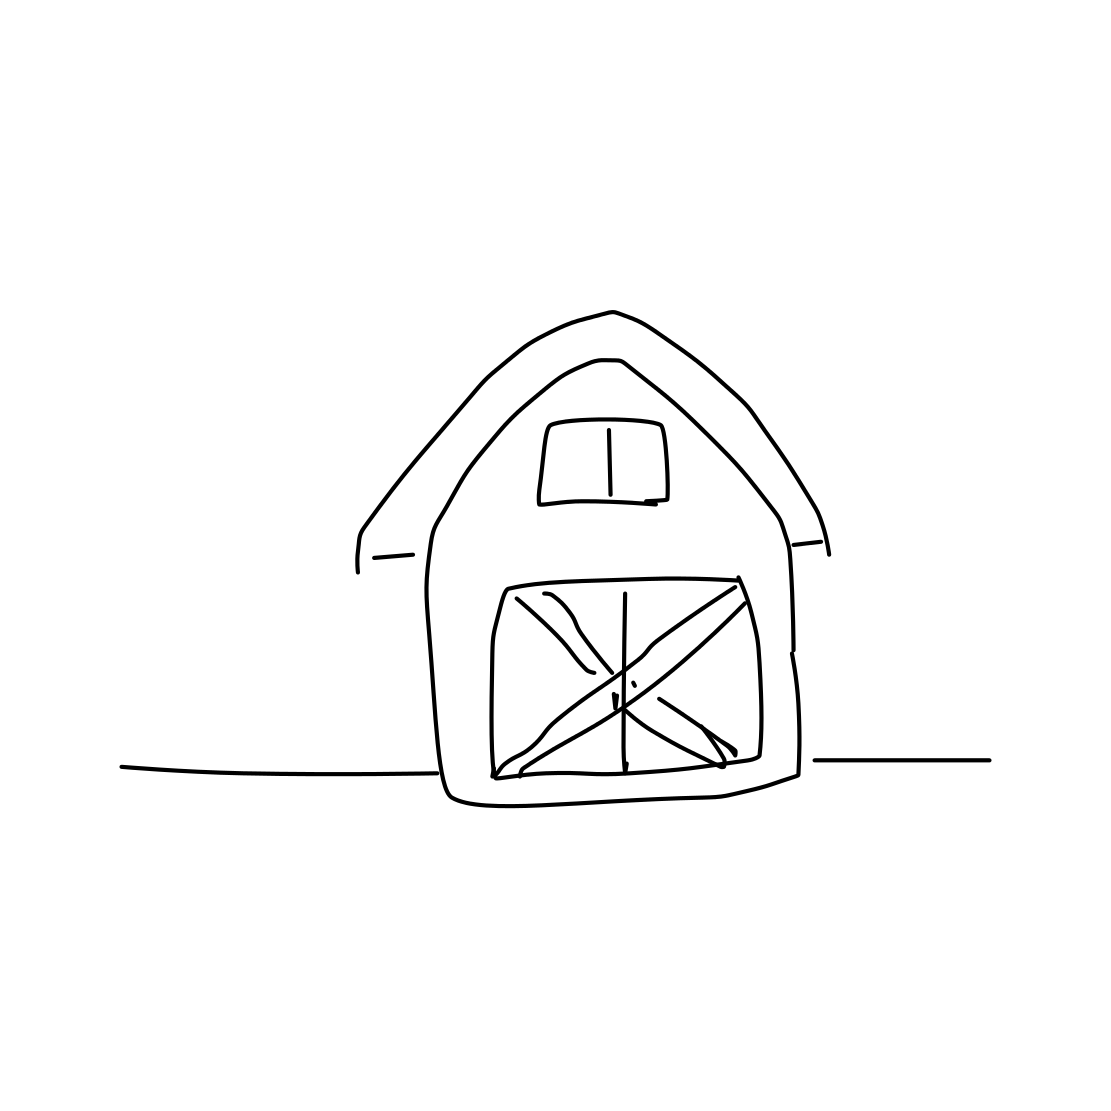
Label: barn